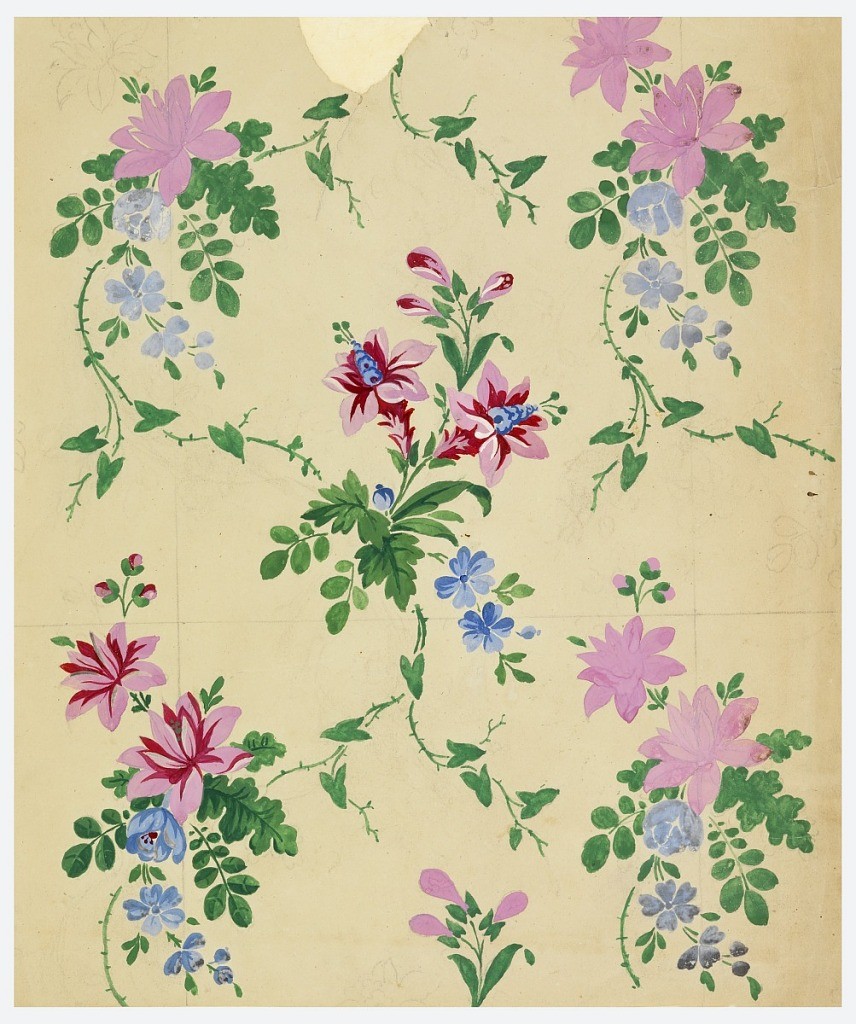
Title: Design for a printed fabric
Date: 1820–40
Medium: Pen, brush and black ink, watercolor, gouache on paper
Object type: Drawing
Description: Most of a fantastical flower bough is shown obliquely on dark lilac ground.